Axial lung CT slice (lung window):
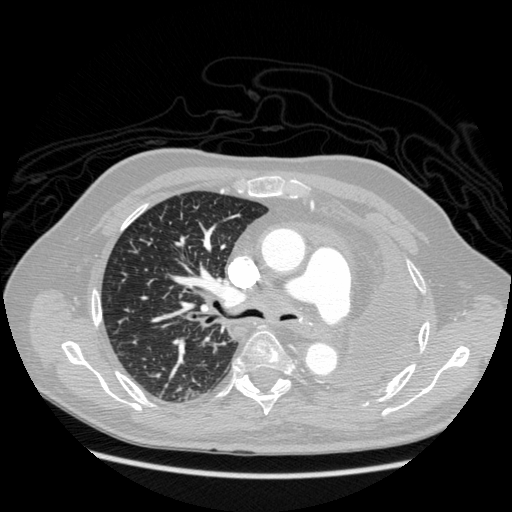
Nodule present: no